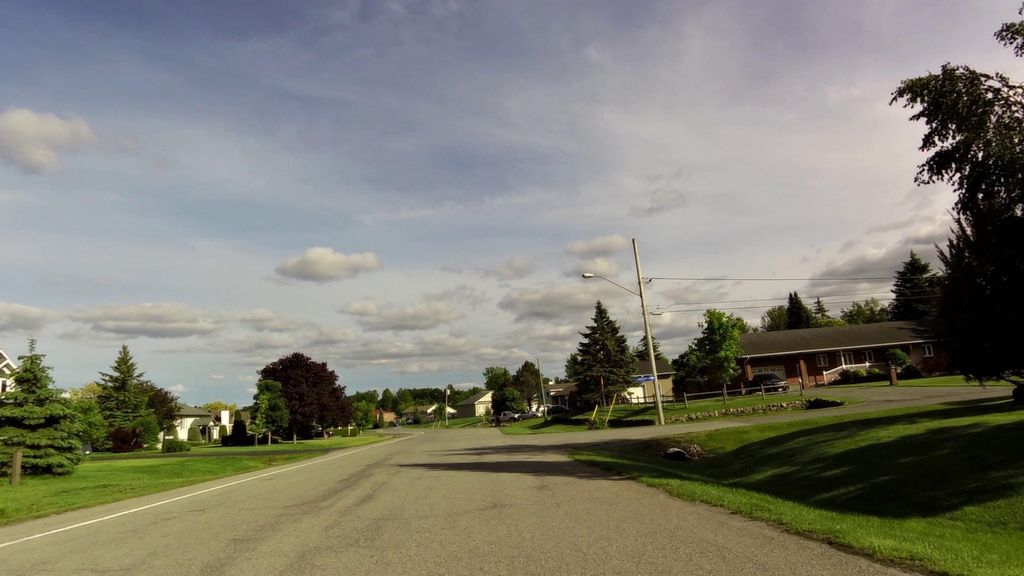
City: ottawa-gatineau